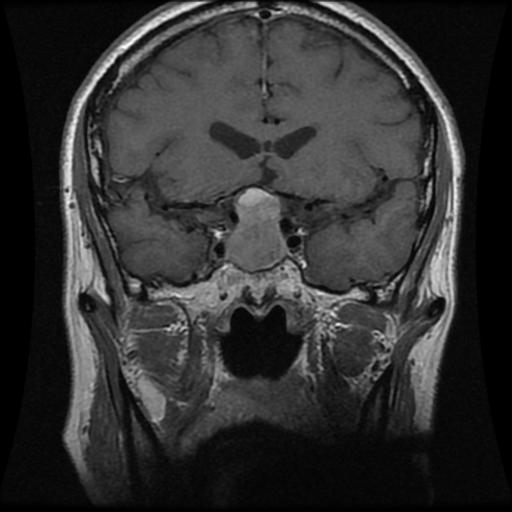
Label: pituitary